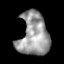
Tissue: lung
Cell type: Epithelial cells
Senescence score: 0.2036
Nuclear area (px): 1245
Mean DAPI intensity: 154.298